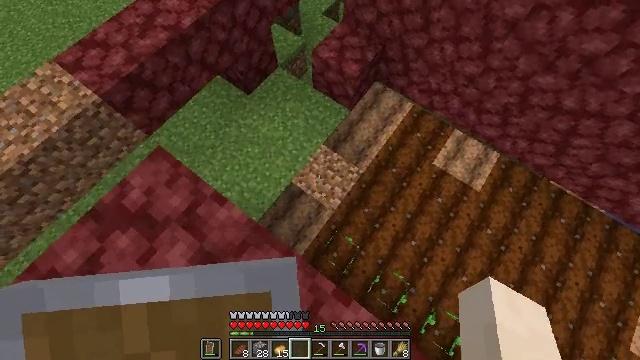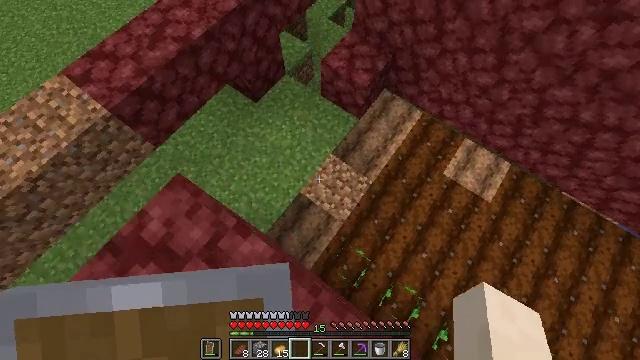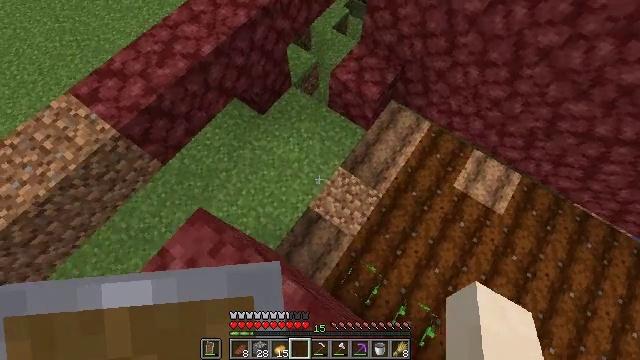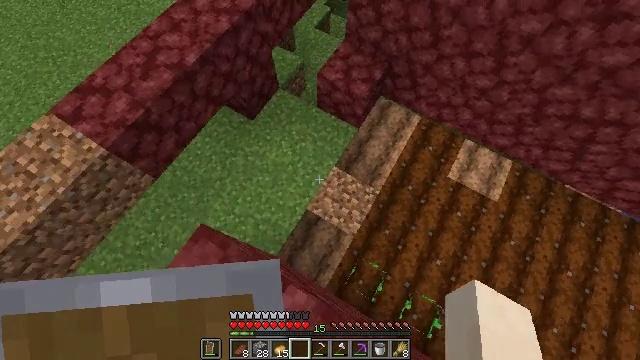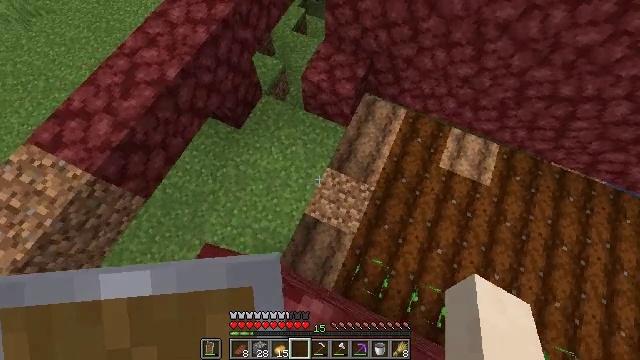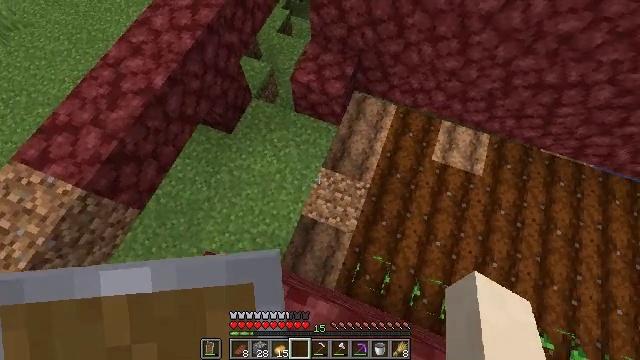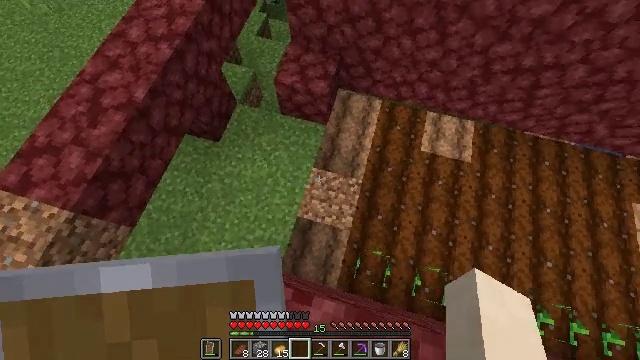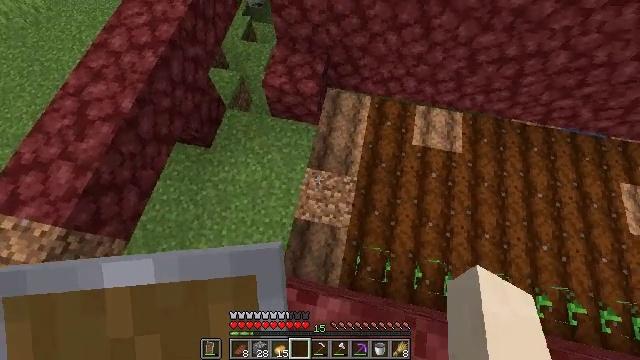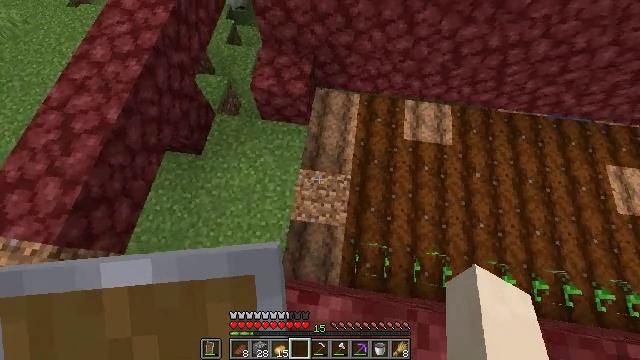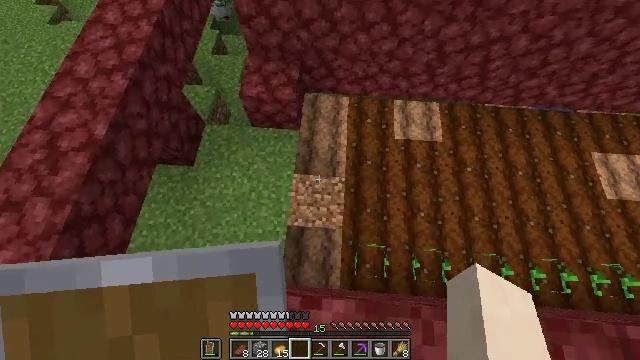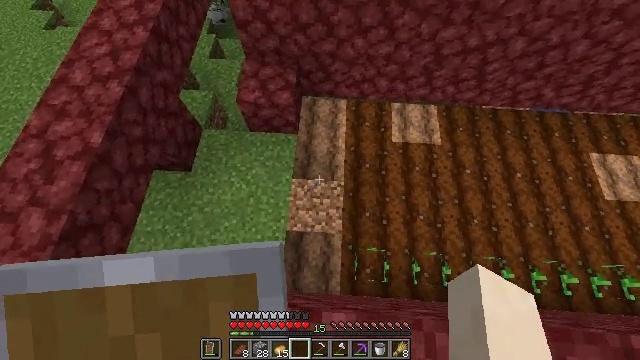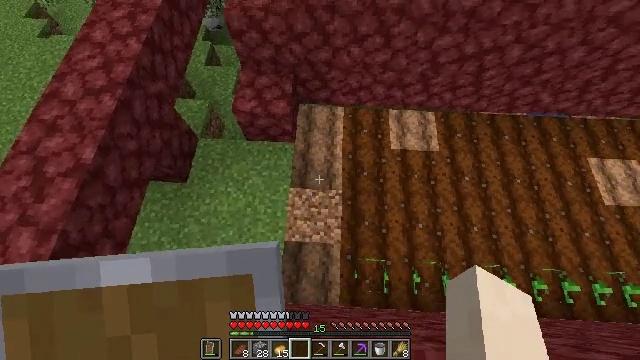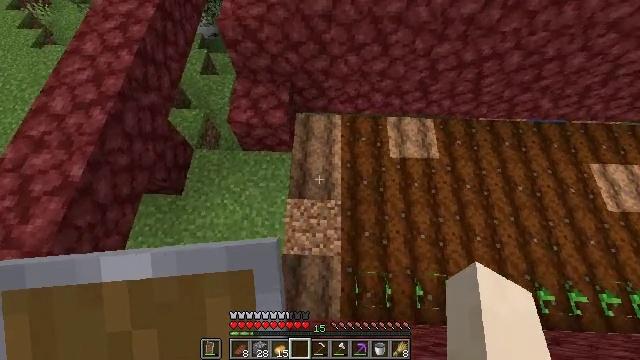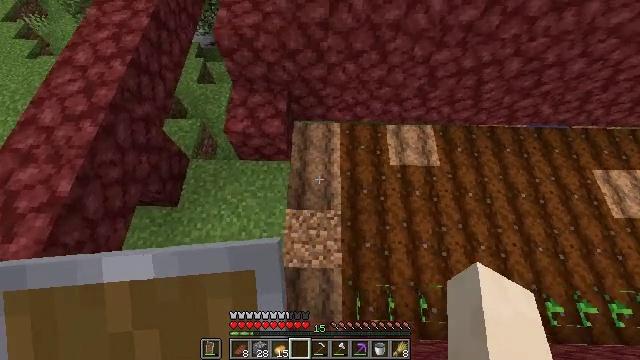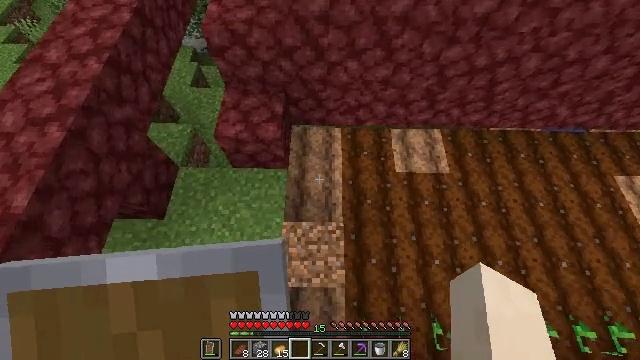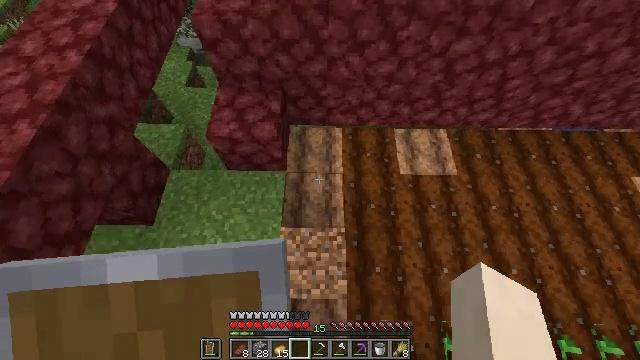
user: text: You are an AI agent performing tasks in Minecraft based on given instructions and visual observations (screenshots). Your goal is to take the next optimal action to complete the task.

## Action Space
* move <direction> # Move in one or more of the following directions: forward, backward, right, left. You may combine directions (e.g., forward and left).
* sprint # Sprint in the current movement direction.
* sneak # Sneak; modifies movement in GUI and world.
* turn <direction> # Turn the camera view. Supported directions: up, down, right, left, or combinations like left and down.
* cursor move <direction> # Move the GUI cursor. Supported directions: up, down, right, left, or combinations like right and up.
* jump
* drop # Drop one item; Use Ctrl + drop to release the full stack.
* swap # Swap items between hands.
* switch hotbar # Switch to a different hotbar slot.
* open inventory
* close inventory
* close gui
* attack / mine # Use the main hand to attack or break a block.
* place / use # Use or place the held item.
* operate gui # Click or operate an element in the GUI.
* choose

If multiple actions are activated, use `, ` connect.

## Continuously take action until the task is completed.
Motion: motion action
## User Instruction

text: Harvest farmland back to plain soil.
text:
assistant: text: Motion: move forward and move left
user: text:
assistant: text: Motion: move forward and move left
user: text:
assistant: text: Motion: turn right
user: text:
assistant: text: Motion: turn right
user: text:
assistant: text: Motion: turn right
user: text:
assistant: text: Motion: turn right
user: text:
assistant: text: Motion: turn right
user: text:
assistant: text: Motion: turn right
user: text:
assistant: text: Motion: turn right
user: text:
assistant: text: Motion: move forward
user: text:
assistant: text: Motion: move forward
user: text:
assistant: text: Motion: move forward
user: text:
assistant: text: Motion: move forward, turn up
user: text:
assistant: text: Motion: move forward, turn up
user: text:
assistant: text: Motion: move forward
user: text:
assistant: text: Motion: move forward
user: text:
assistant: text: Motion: no_op
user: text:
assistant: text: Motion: no_op
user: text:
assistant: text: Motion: no_op
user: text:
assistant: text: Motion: no_op
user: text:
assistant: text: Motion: no_op
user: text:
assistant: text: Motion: turn up
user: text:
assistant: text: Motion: turn right and up
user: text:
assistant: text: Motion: turn right and up
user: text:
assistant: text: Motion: turn right and up
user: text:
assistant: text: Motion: turn right and up
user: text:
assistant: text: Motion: move forward, turn right and up
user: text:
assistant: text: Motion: move forward and move right, turn right and up
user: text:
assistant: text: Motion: move forward and move right, turn right and up
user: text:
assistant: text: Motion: move forward and move right, turn right and up